Current action and preconditions to check: trajectory_clear

Your task: For each precondition in the list above, predict whether it will hold at this action.

Consider the current scene as observed from the mobile robot's camera, and analyze the predicted future states of all dynamic agents (e.g., people, animals, vehicles, or any moving entities) within the NEXT SECOND.

IMPORTANT: Only answer "very likely" if you are absolutely certain—based on strong, clear evidence—that a dynamic agent will violate the precondition in the predicted future state. Do NOT answer "very likely" for unlikely, ambiguous, or low-probability risks.

Ask yourself for each precondition: Is there a high probability, with clear and convincing evidence, that the predicted future states of any dynamic agent will interfere with the predicted future state of the currently executing action within the NEXT SECOND, causing that precondition to fail?

Assess the risk level based on these predictions. Use "likely" or "very likely" if motions create a clear risk of interference.

Use "neutral" or "improbable" if agents are nearby but their predicted paths are clearly diverging or non-conflicting.

Failure Risk Categories: "very improbable", "improbable", "neutral", "likely", "very likely"

Answer Format: Output ONLY the probability_of_failure value from these categories: "very improbable", "improbable", "neutral", "likely", "very likely"

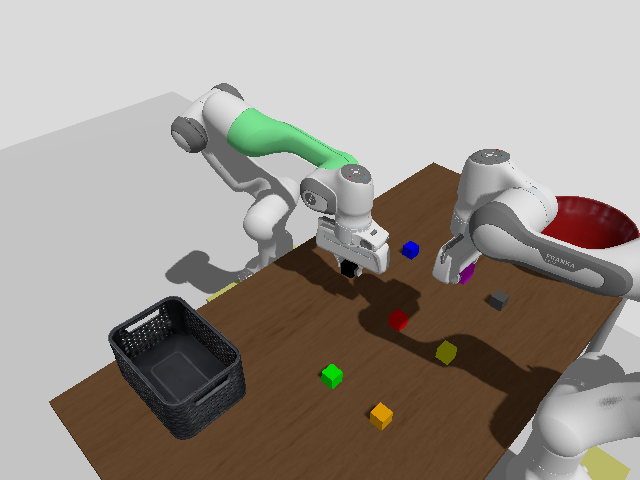

Answer: improbable